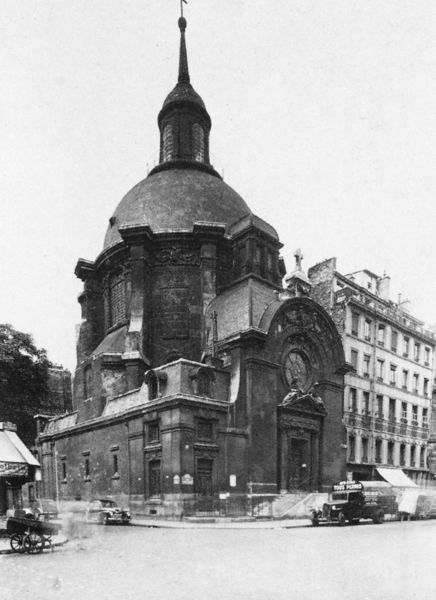
Titel: Sainte-Marie in Paris
Künstler: Francois Mansart
Standort: Paris, Sainte-Marie (EU - F)
Schlagwörter: himmel, weiß, stadt, fenster, grau, laterne, straße, gebäude, haus, häuser, kirche, rund, geschäft, perspektive, auto, kuppel, krieg, foto, fotografie, straßen, kreuz, religion, schwarzweiß, photo, portal, kapelle, autos, historisch, rundbau, perspektivisch, strassenkreuzung, photogrphie, lastwagen, 1900, handkarre, goldenes dreieck, rundkriche, zentralbau